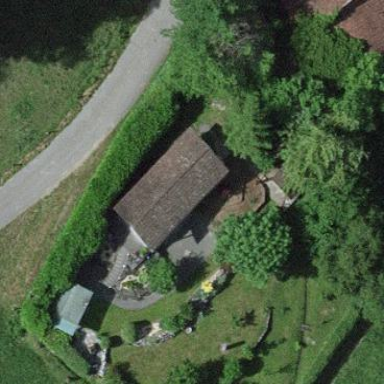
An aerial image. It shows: Farmyard area.